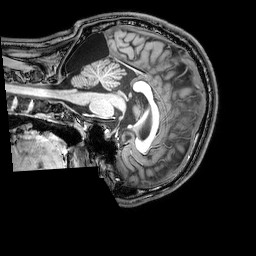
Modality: T1w
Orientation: sagittal
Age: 17
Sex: male
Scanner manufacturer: philips
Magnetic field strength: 3 T
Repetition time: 0.008113 s
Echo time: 0.003709 s